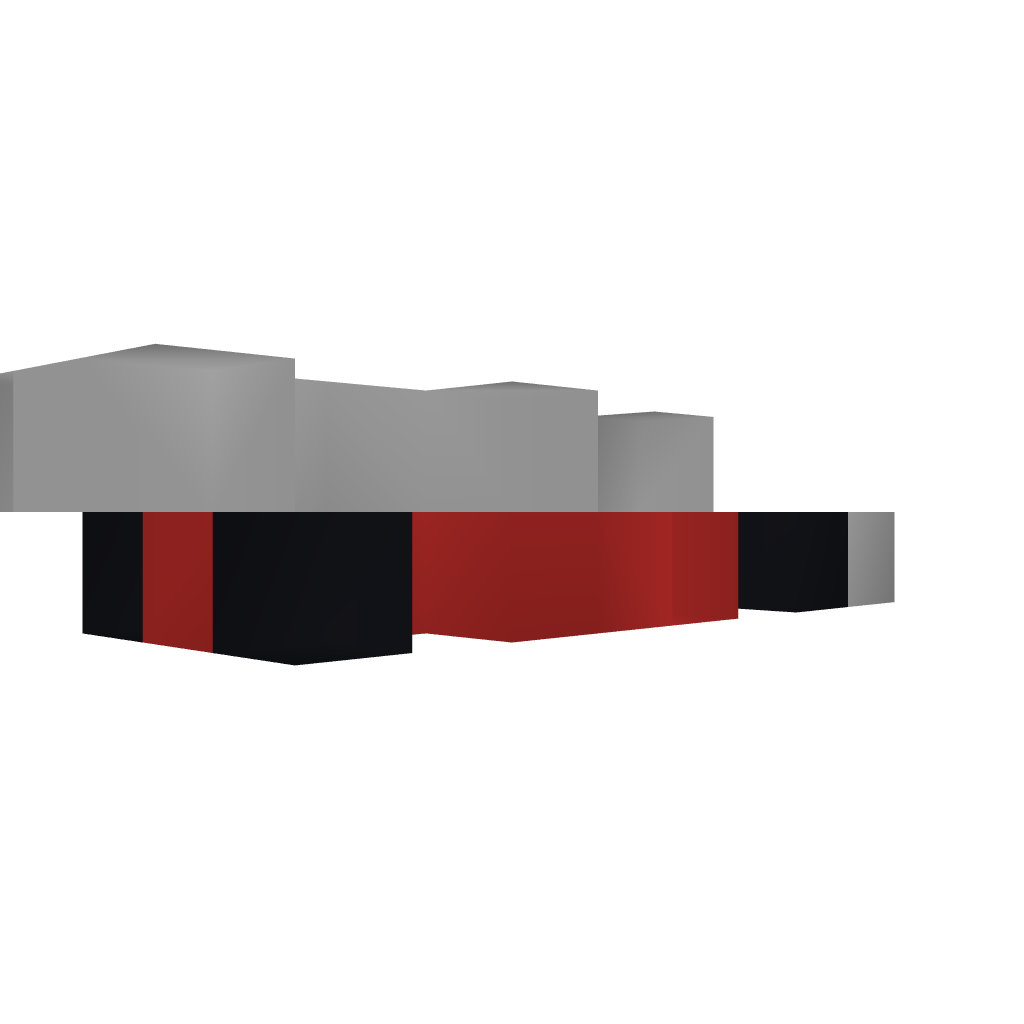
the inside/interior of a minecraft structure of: F-1 racecar